Field crop: maize
Growth stage: 2
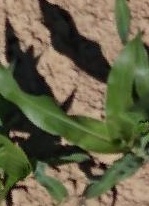
Species: maize